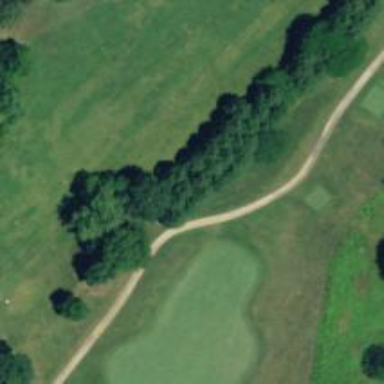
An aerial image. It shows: Path used for both walking and golf.